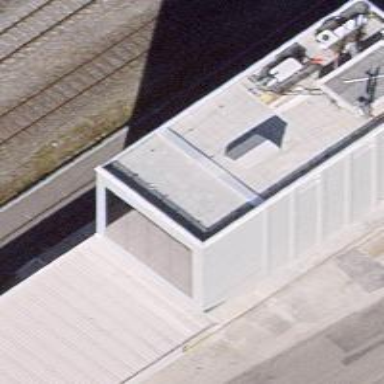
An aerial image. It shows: Warehouse building.